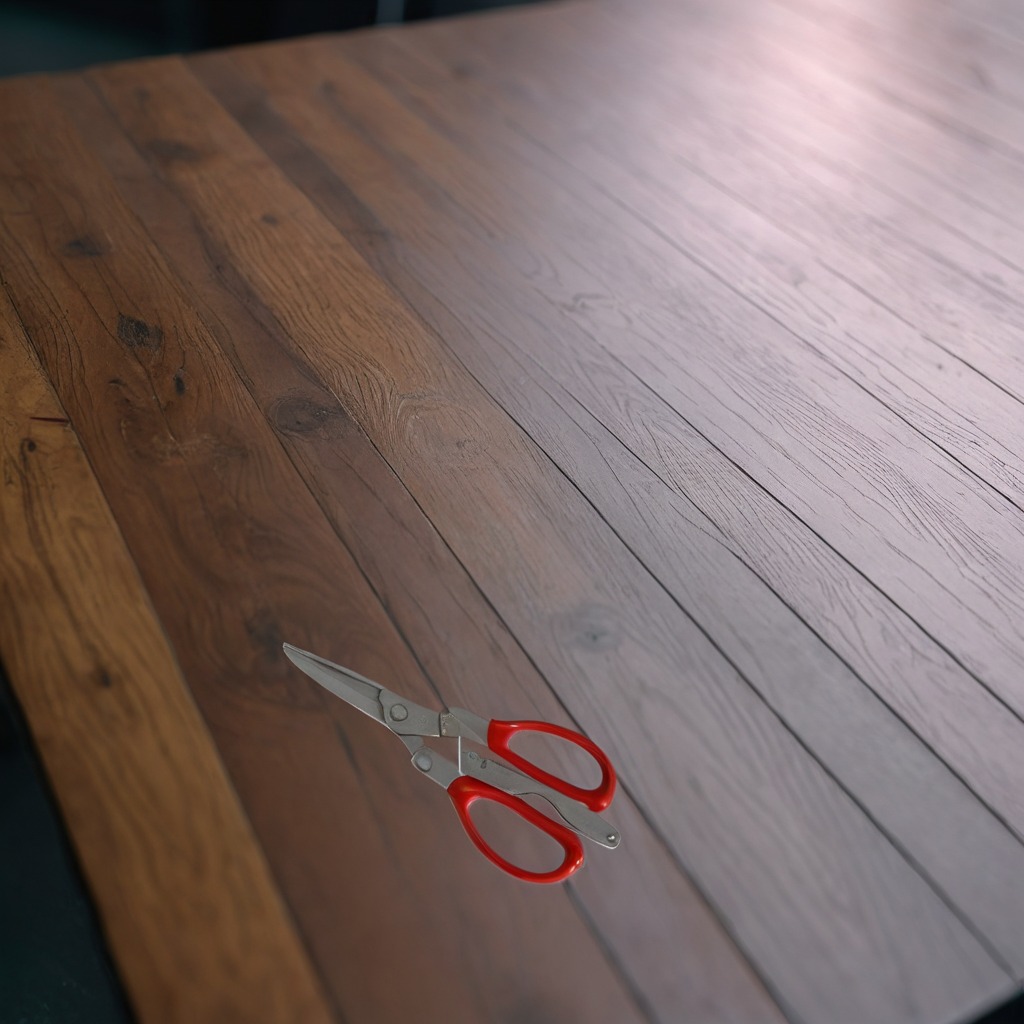
A scissor lies on a table in a small garage at twilight.